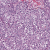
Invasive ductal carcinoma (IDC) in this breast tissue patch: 1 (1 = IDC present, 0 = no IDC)